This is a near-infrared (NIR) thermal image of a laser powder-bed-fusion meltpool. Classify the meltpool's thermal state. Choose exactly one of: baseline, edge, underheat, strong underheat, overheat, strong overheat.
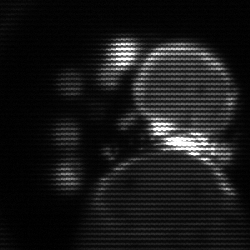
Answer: baseline